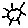
Label: sun